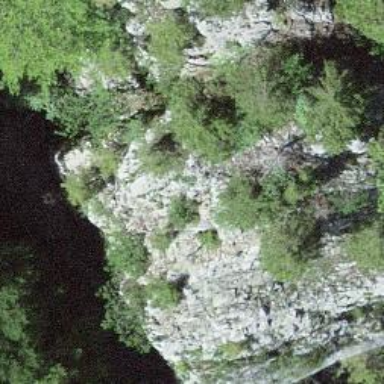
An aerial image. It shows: Cliff in nature.